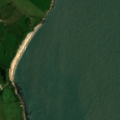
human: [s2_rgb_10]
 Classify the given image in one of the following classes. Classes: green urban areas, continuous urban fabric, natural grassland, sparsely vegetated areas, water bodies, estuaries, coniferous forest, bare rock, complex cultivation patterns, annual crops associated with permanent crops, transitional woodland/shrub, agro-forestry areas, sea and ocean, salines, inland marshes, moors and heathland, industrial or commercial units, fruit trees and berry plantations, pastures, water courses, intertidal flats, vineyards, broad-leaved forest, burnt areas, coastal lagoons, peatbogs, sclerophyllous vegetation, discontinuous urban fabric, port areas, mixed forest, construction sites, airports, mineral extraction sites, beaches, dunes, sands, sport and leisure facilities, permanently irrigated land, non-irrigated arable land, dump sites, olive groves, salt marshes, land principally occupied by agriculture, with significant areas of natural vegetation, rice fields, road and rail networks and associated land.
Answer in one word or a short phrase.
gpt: pastures, transitional woodland/shrub, sea and ocean